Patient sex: M
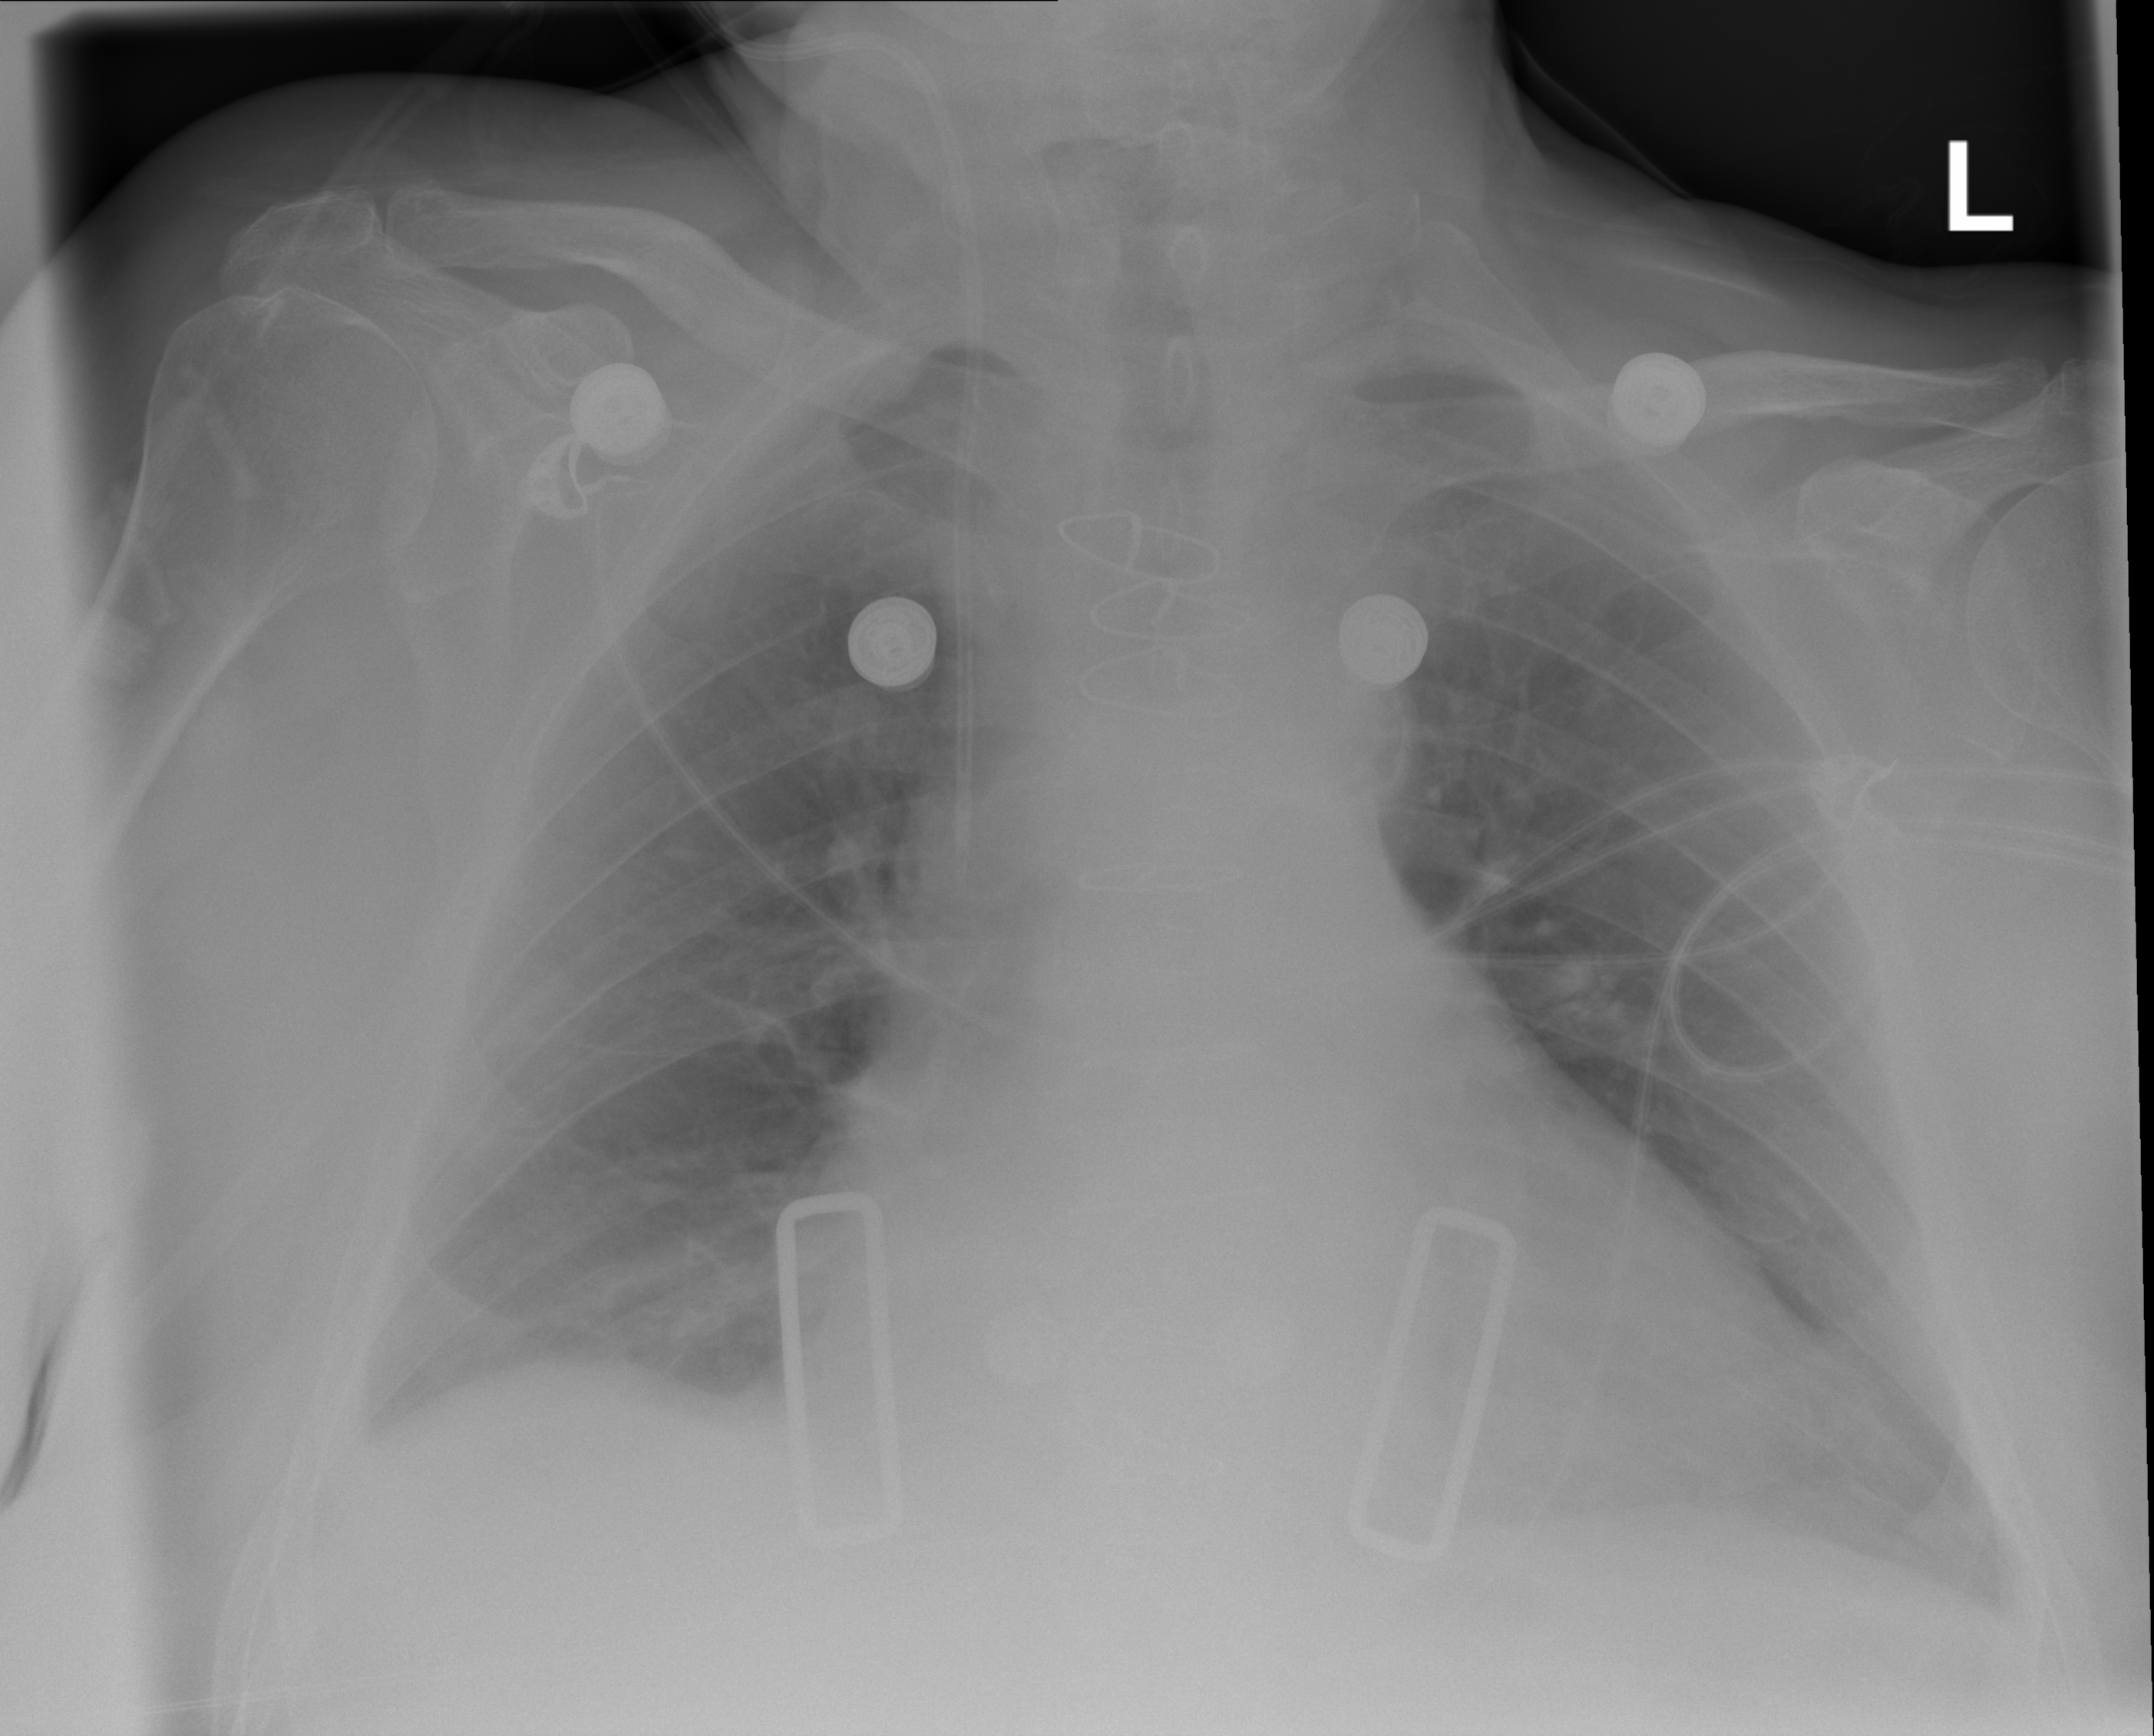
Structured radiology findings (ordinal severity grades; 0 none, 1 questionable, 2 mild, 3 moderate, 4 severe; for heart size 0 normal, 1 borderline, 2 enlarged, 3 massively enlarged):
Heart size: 2
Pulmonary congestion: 0
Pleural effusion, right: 2
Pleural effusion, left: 0
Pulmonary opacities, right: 0
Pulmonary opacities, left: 0
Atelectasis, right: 2
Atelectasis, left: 2